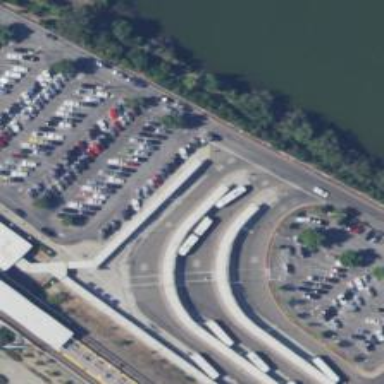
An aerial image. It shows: Busway road.